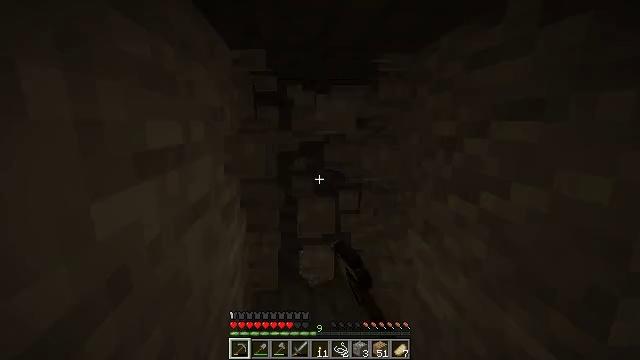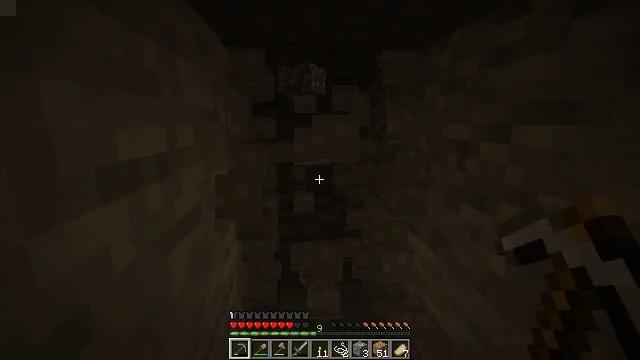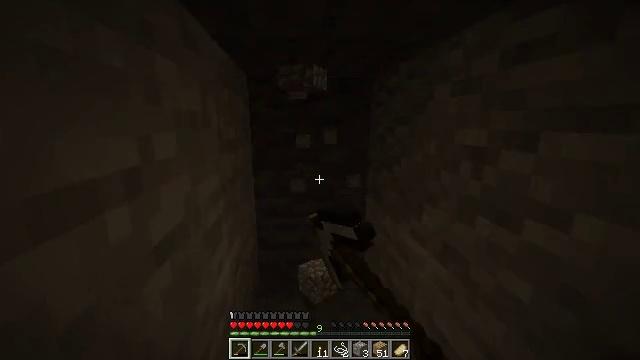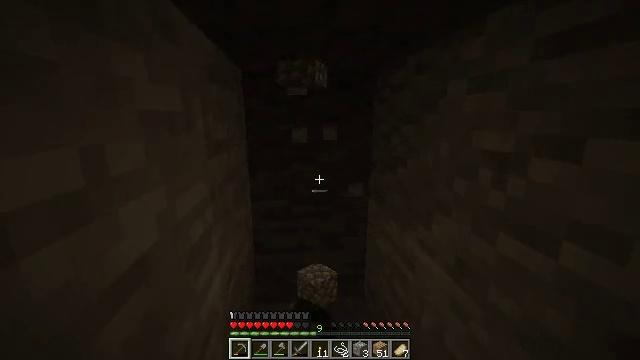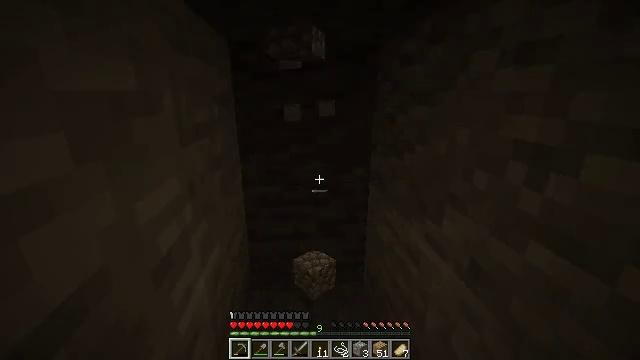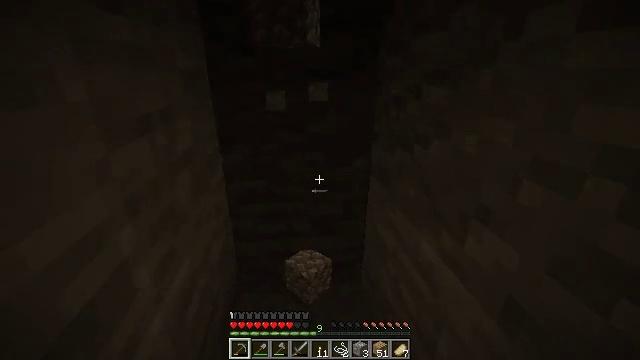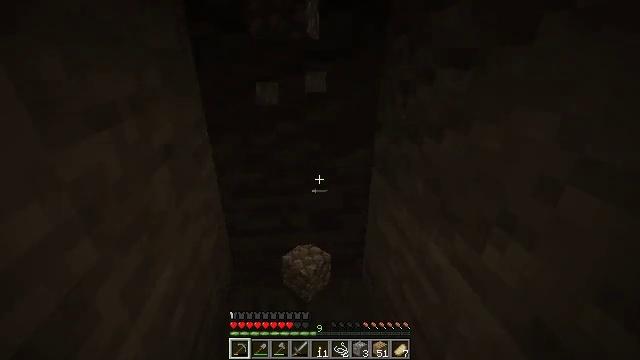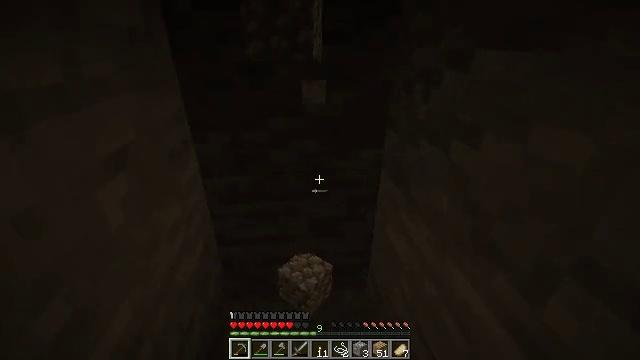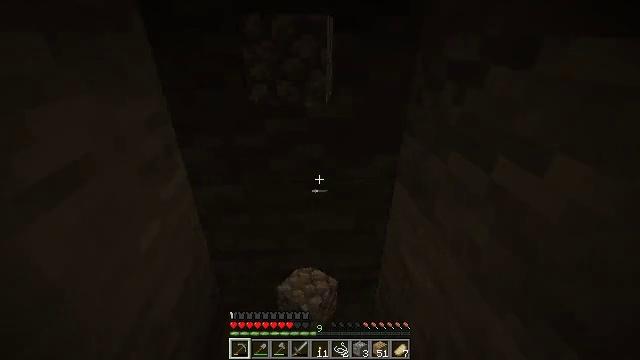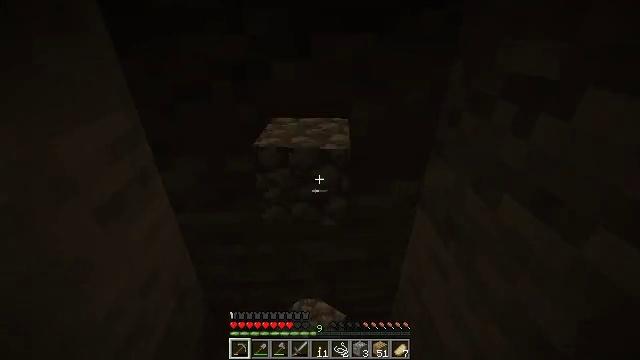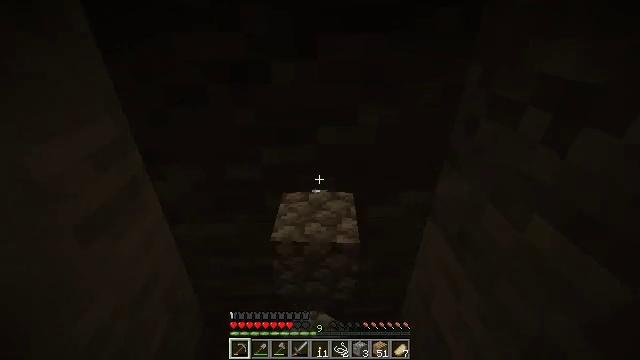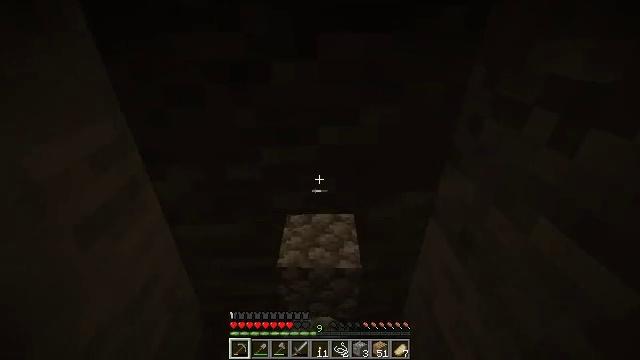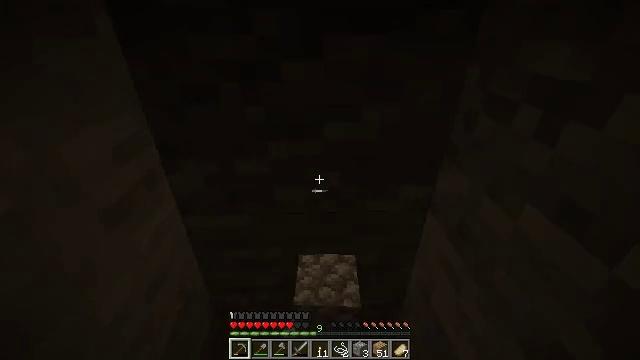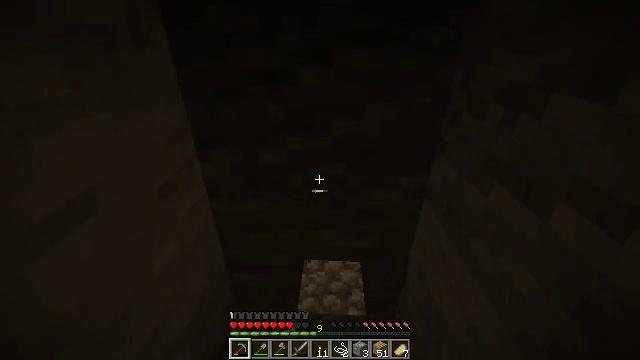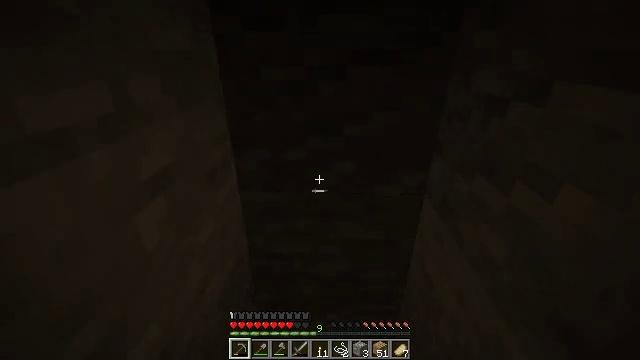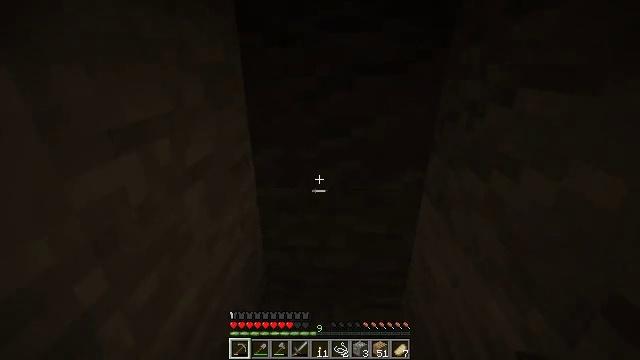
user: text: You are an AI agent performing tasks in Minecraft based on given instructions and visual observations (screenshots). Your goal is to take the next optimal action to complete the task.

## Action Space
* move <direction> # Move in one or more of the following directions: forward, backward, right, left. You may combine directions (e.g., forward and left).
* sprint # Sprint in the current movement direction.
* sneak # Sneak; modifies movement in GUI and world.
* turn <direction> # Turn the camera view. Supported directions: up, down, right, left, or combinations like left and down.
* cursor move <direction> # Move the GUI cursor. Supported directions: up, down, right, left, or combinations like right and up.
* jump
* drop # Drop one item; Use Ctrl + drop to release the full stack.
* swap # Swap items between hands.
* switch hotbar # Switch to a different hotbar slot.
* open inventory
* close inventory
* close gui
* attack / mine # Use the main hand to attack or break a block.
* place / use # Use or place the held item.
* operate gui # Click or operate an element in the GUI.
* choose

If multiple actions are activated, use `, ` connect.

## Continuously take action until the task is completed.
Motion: motion action
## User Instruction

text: Remove a string from the inventory.
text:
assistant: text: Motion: move forward, attack / mine
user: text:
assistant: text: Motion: move forward, attack / mine
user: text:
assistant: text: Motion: move forward
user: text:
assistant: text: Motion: move forward, turn down
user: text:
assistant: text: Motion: move forward, turn down
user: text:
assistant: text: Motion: move forward, turn down
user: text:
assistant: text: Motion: move forward, turn down
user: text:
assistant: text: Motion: move forward, turn left and down
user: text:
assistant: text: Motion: turn left and down
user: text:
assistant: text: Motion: no_op
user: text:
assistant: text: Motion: move back
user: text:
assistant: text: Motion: move back
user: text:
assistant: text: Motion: move back, turn left and up
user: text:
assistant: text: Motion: move back, turn left and up
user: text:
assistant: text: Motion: move back, turn left and up
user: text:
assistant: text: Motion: move back, turn up
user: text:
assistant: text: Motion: move back, turn up
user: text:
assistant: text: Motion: move back, turn up
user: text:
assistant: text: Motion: move back
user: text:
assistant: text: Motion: move back
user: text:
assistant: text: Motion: no_op
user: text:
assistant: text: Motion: no_op
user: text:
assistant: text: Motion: open inventory
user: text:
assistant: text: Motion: cursor move left, open inventory
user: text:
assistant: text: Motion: open inventory
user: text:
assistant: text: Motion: no_op
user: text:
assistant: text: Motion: no_op
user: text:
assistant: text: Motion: cursor move right
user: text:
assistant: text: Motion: cursor move right and down
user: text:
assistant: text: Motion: cursor move right and down